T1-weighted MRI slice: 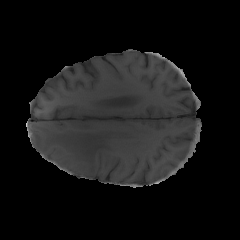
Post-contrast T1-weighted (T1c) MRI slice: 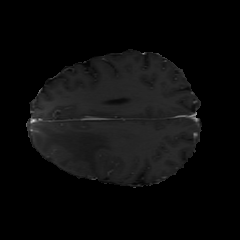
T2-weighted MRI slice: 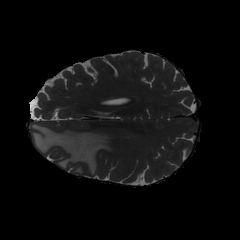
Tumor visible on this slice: yes